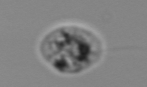
Label: Amoeba